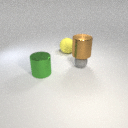
large yellow rubber sphere to the left of small gray rubber sphere